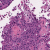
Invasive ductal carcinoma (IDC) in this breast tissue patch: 0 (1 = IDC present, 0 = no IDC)